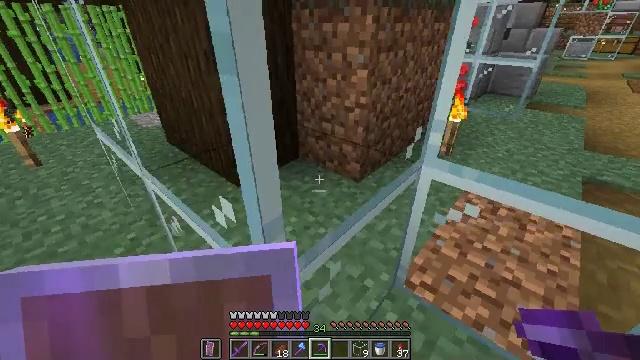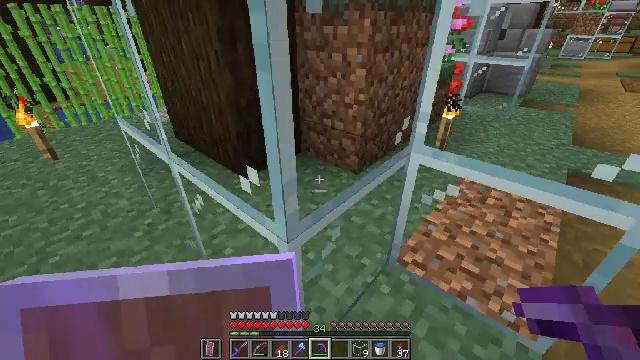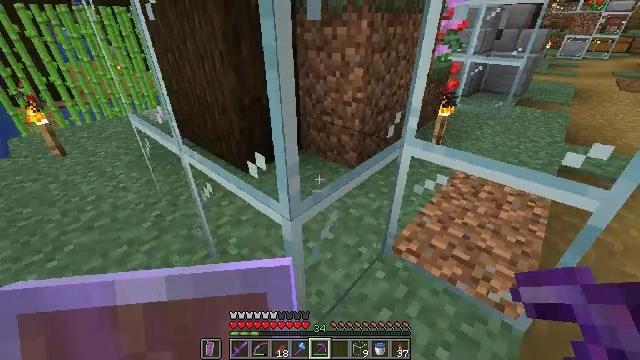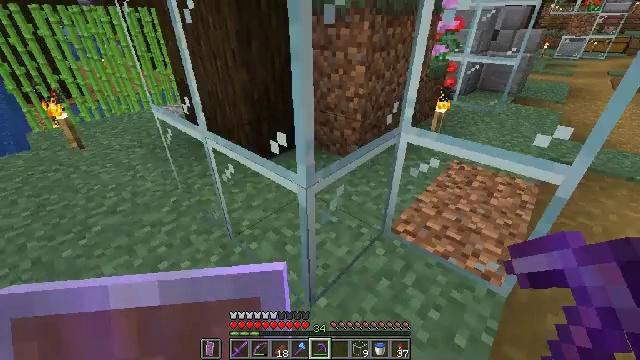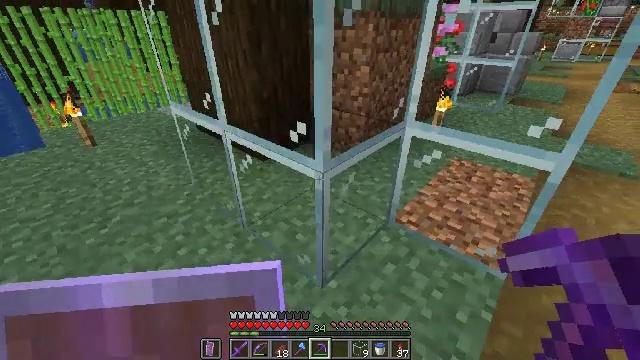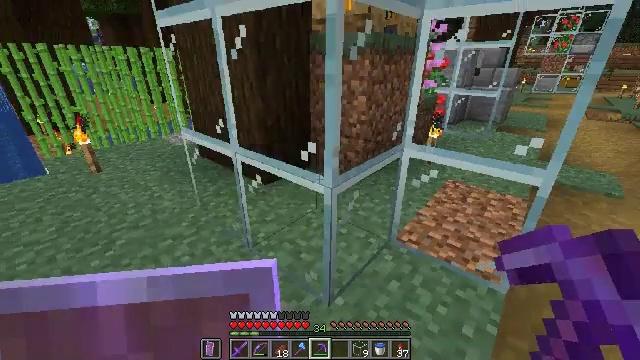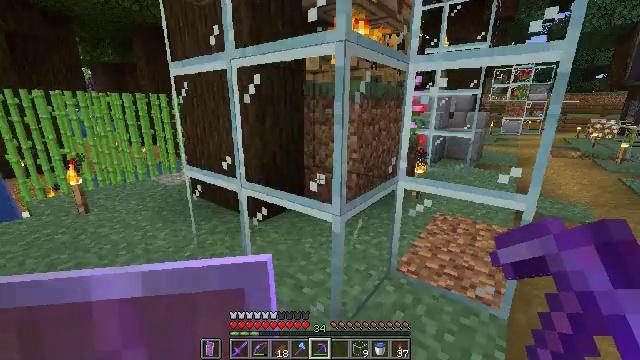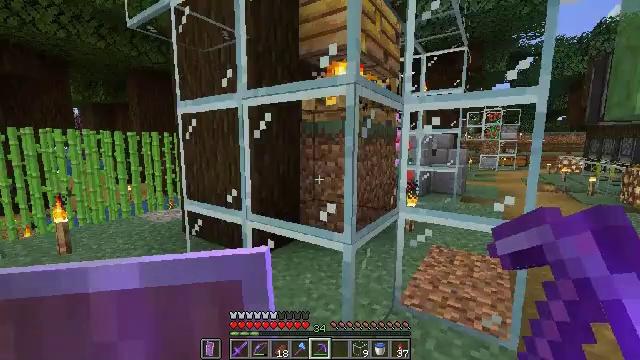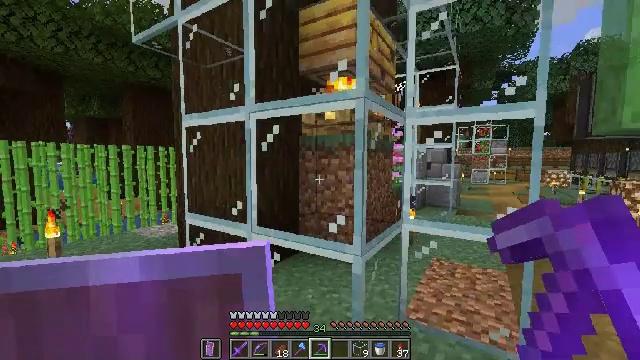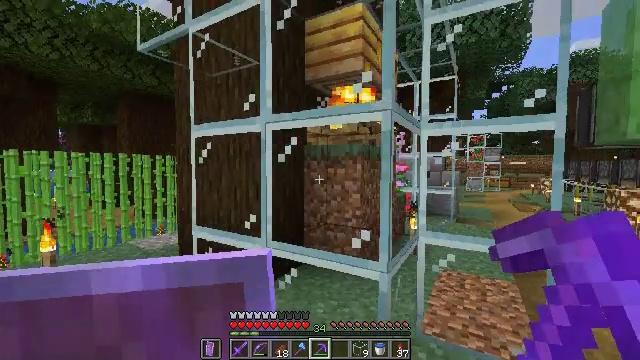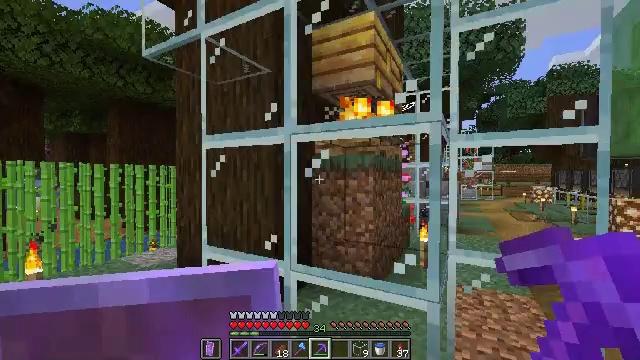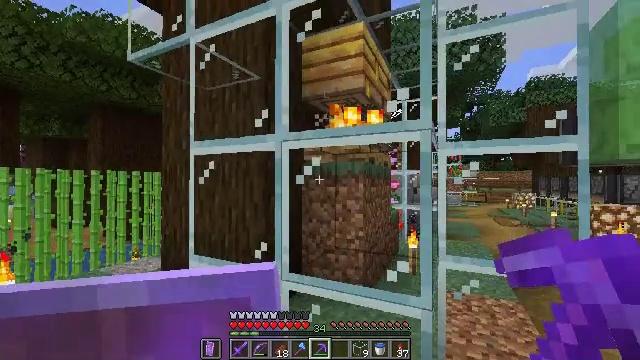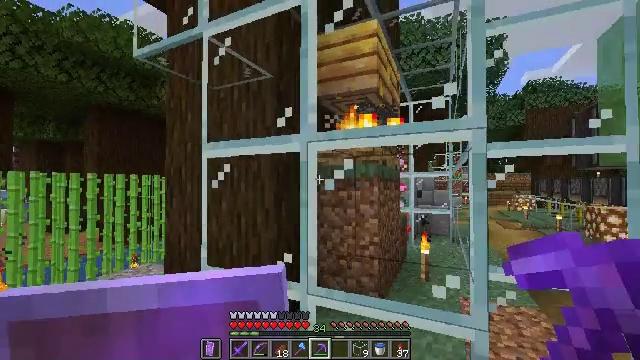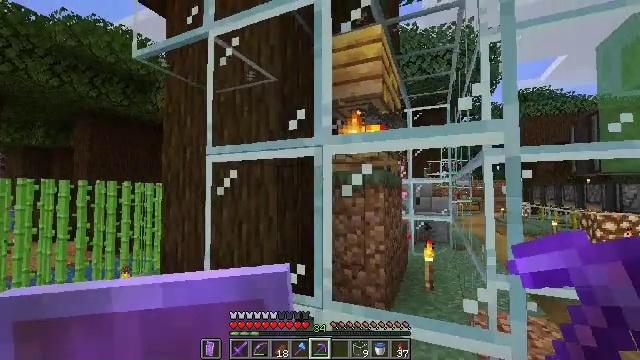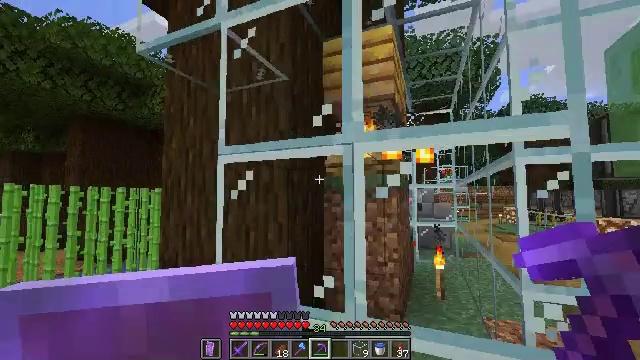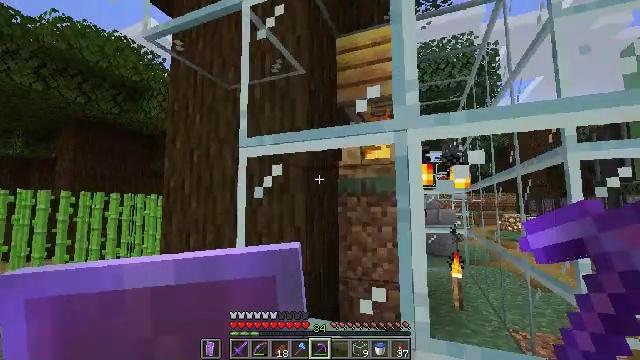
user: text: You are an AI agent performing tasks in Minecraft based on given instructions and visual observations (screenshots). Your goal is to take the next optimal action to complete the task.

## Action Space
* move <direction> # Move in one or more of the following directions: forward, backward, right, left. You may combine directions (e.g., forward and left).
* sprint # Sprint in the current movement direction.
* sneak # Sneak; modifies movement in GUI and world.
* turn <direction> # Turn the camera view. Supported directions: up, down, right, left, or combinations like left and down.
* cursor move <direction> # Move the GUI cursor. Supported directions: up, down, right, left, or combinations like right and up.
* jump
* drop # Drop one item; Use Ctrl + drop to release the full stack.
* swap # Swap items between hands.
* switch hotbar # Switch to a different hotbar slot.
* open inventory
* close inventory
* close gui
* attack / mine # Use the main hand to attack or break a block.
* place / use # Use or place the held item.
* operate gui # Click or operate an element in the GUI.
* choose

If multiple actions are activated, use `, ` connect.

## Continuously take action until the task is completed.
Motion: motion action
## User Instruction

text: Shatter the glass to collect it.
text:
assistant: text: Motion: move back
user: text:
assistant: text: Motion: move back
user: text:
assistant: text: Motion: move back and move left
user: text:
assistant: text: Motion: move back and move left
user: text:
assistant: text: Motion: move back and move left, turn right and up
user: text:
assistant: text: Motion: move left, turn right and up
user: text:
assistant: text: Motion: move left, turn right and up
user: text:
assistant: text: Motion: move forward and move left, turn right and up
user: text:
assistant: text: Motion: move forward and move left, turn right and up
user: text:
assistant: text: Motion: move forward and move left, turn right and up
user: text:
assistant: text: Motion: move forward and move left, turn right and up
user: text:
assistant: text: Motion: move forward and move left
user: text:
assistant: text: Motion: move forward and move left, turn right and up
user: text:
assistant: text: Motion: move forward and move left, turn right and up
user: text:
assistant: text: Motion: move forward and move left, turn right and up
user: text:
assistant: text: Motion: move forward and move left, turn right and up
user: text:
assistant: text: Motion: move forward and move left, turn right and up
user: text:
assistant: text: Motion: move forward and move left, turn right and up
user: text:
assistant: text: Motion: move forward and move left, turn right and up
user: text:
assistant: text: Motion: move left, turn right and up
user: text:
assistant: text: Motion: turn right and up
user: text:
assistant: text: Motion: turn right and up
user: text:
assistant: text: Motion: turn right and up
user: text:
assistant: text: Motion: no_op
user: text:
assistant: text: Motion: no_op
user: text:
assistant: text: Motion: no_op
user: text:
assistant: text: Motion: turn left
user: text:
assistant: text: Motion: turn left and up
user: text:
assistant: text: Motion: turn left
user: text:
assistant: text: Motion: no_op